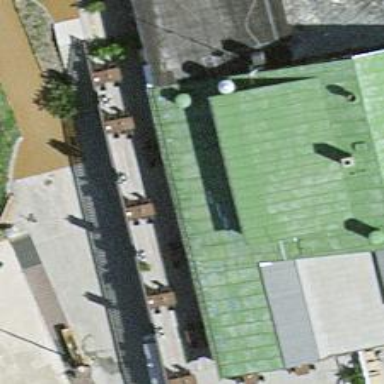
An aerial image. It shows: Restaurant.